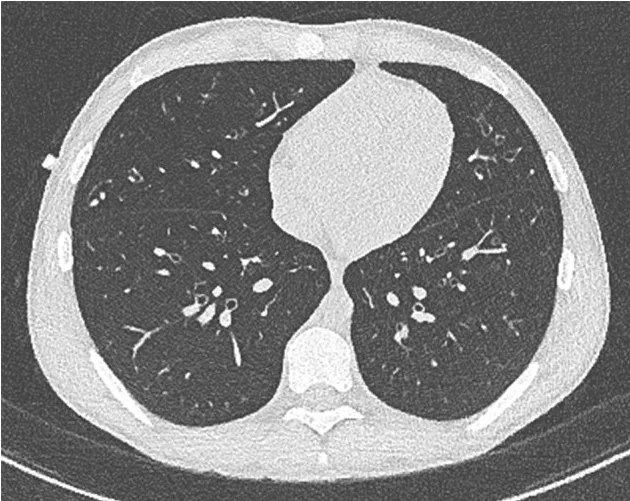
High resolution CT chest with contrast. Generalized bronchiectasis demonstrated.
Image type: radiology (ct)